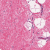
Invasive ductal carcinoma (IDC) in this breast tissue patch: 0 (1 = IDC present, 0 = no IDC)